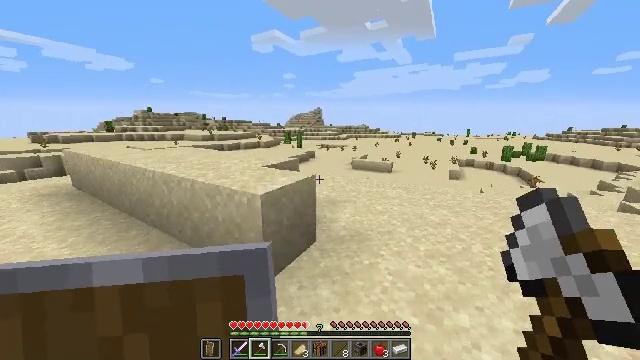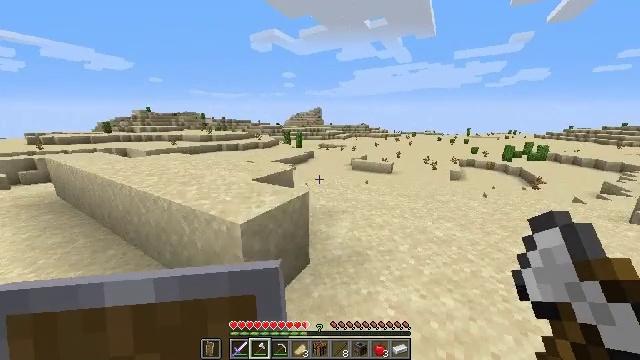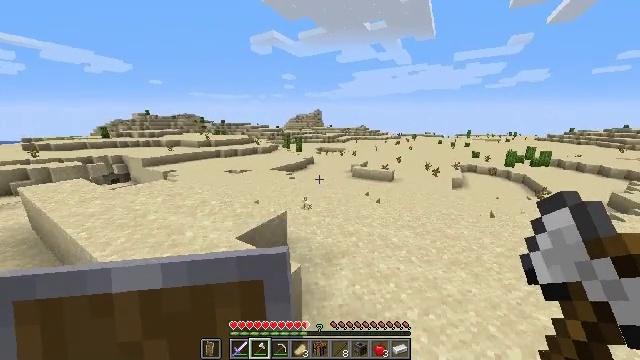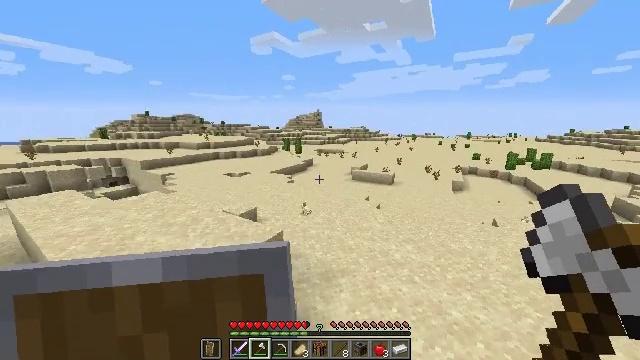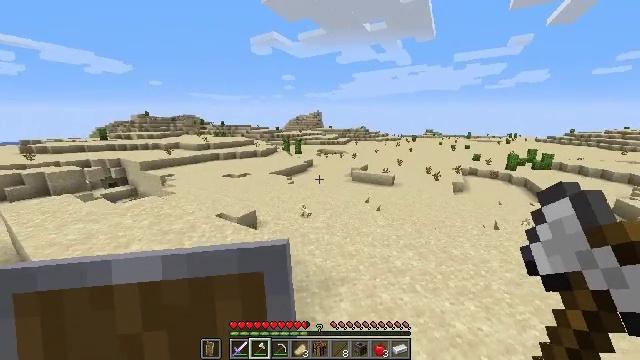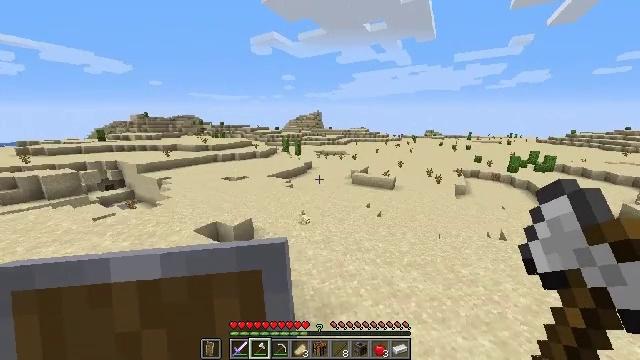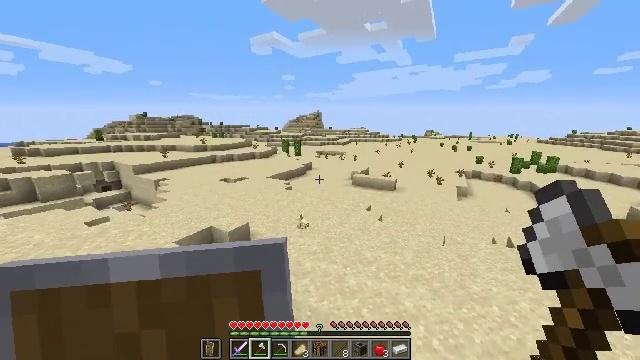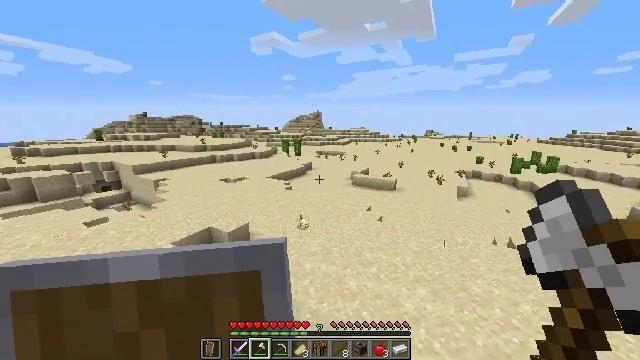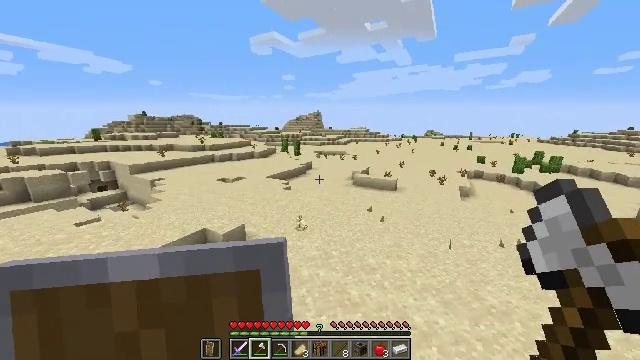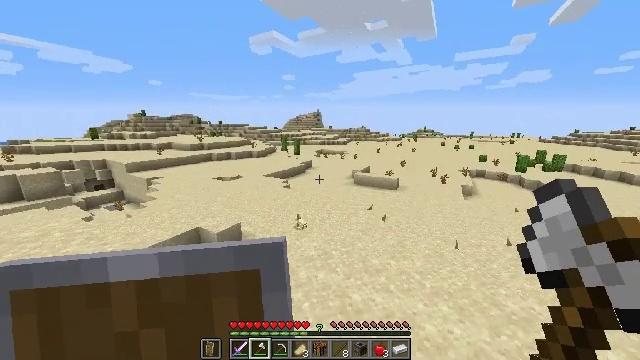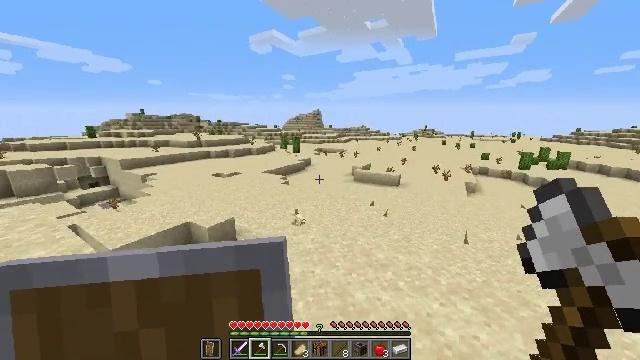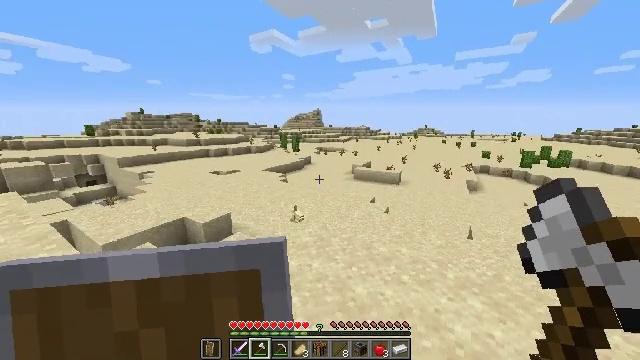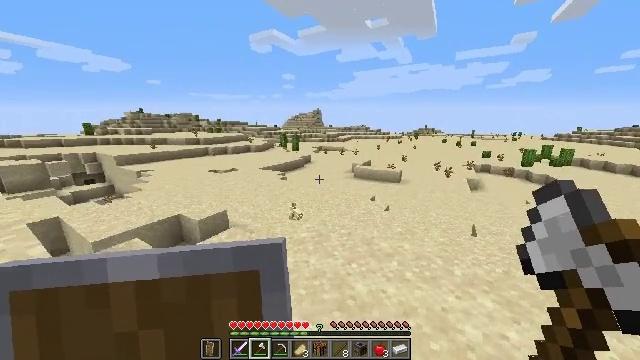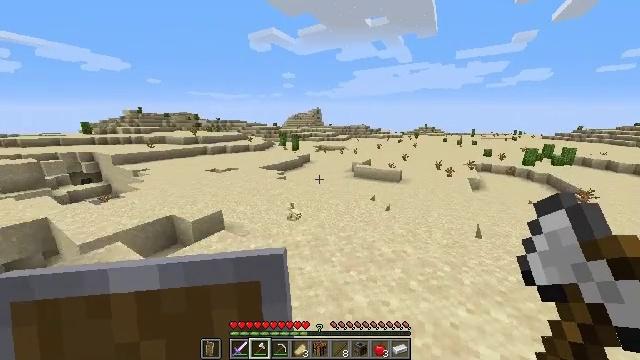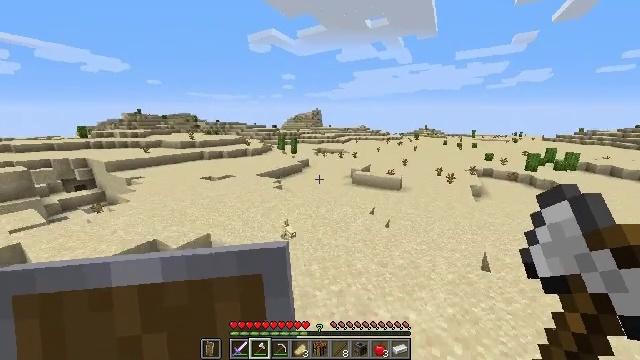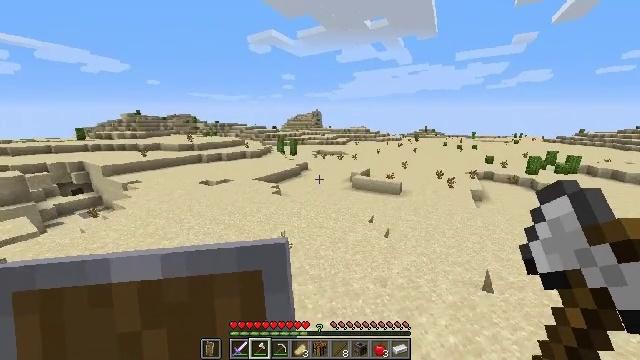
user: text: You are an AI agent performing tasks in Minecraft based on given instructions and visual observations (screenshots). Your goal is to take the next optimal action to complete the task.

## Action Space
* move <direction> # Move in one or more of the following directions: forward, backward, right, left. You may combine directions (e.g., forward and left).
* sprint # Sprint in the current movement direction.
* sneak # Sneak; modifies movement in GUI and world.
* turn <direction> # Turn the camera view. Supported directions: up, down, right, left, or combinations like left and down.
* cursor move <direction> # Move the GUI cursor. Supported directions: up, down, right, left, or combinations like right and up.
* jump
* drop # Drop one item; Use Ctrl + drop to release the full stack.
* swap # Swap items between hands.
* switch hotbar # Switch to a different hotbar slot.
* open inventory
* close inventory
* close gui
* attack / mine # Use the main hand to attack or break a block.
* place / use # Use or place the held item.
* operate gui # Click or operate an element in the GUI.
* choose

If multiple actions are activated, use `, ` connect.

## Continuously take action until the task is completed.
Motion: motion action
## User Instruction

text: Cut down the sugar cane stalks.
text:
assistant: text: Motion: move forward, sprint, jump
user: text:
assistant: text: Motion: move forward, sprint, jump
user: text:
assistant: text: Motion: move forward, sprint, jump
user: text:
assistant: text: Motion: move forward, sprint, jump
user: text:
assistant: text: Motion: move forward, sprint, jump
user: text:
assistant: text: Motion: move forward, sprint, jump
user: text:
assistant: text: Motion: move forward, sprint, jump
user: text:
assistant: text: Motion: move forward, sprint, jump
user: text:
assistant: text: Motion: move forward, sprint, jump
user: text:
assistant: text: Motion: move forward and move right, sprint, jump
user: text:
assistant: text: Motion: move forward and move right, sprint, jump
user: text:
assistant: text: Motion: move forward and move right, sprint, jump
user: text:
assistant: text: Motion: move forward and move right, sprint, jump
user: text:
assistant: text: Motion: move forward and move right, sprint, jump
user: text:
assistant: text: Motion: move forward and move right, sprint, jump
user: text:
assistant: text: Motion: move forward and move right, sprint, jump
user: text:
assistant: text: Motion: move forward and move right, sprint, jump
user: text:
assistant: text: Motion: move forward and move right, sprint, jump
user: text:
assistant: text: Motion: move forward and move right, sprint, jump
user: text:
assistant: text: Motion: move forward and move right, sprint, jump
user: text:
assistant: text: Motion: move forward and move right, sprint, jump
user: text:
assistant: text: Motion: move forward and move right, sprint, jump
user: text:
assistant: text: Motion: move forward and move right, sprint, jump
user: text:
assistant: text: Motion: move forward and move right, sprint, jump
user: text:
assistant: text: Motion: move forward and move right, sprint, jump
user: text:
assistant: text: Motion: move forward and move right, sprint, jump
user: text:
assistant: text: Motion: move forward and move left, sprint, jump
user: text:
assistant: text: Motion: move forward and move left, sprint, jump
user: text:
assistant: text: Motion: move forward and move left, sprint, jump
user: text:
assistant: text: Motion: move forward and move left, sprint, jump